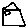
Label: house